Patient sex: M
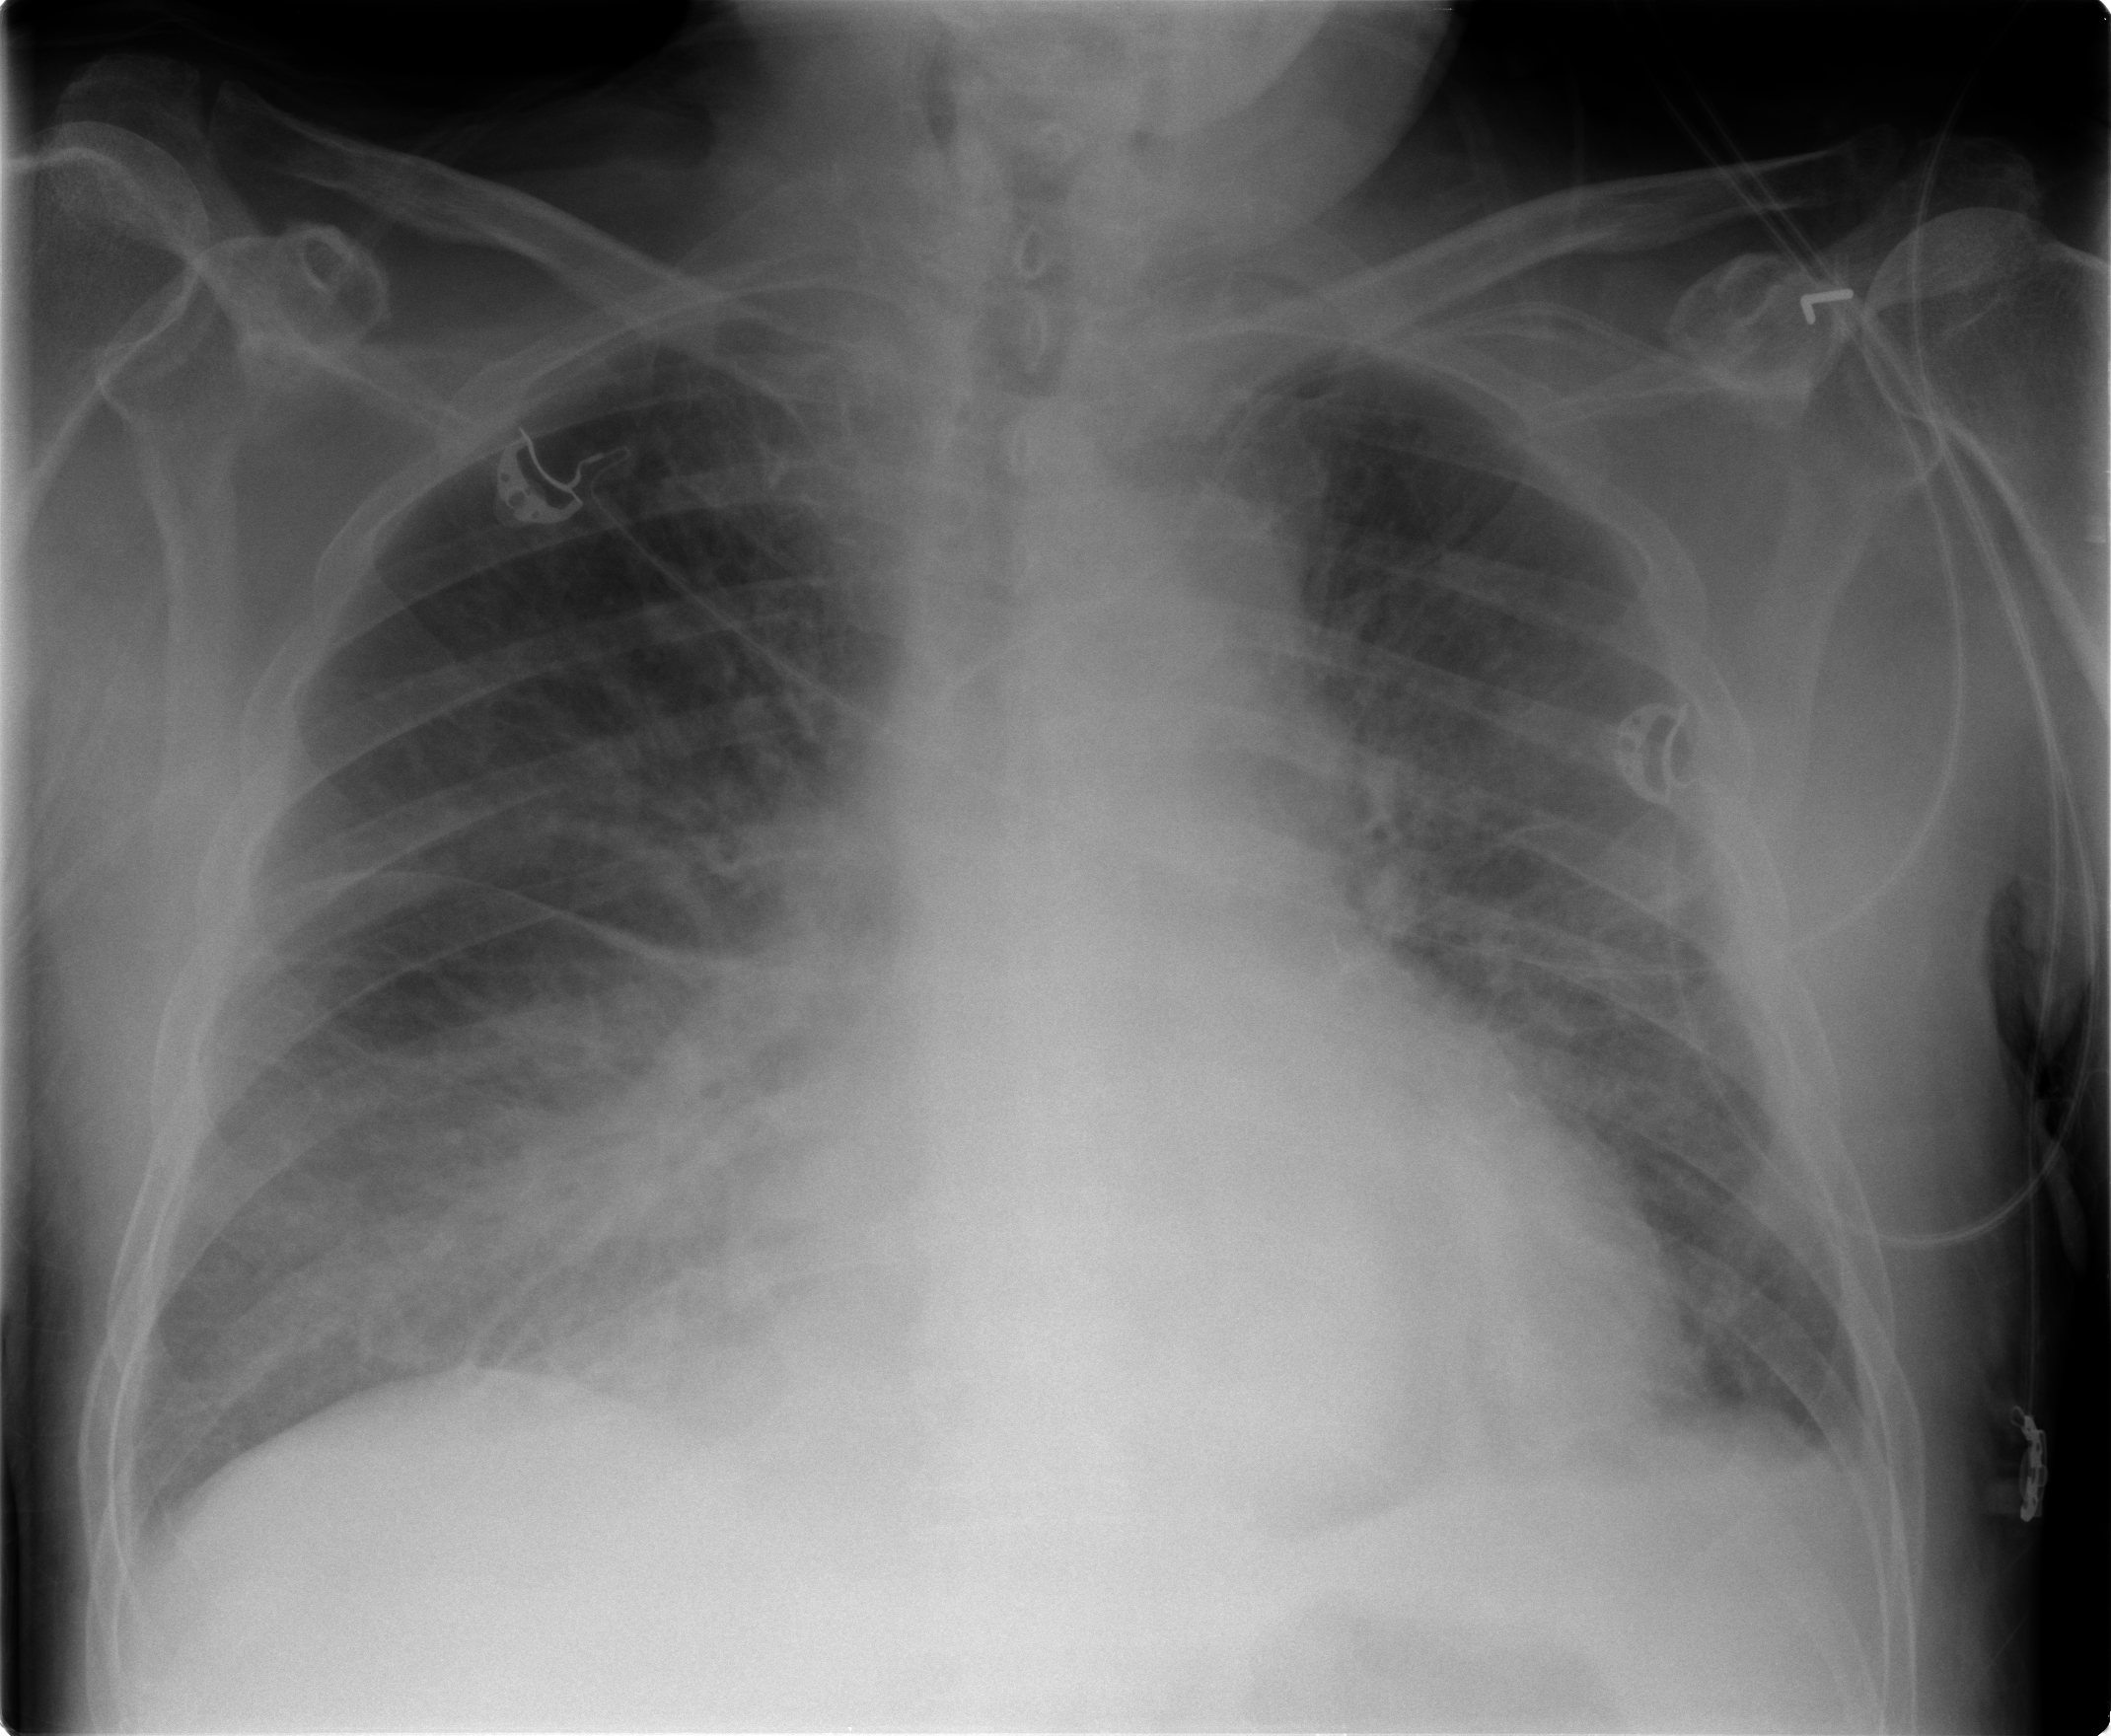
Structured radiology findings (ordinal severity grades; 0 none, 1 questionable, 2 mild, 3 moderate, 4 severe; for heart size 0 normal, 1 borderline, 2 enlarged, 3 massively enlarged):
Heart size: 1
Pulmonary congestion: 2
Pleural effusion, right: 0
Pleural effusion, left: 1
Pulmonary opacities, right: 3
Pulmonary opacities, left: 2
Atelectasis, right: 2
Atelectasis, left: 2